Question: I've intsalled Eclipse and added Arduino plugin after when i created new arduino sketch I faced to these errors.How Can i fix these errors.

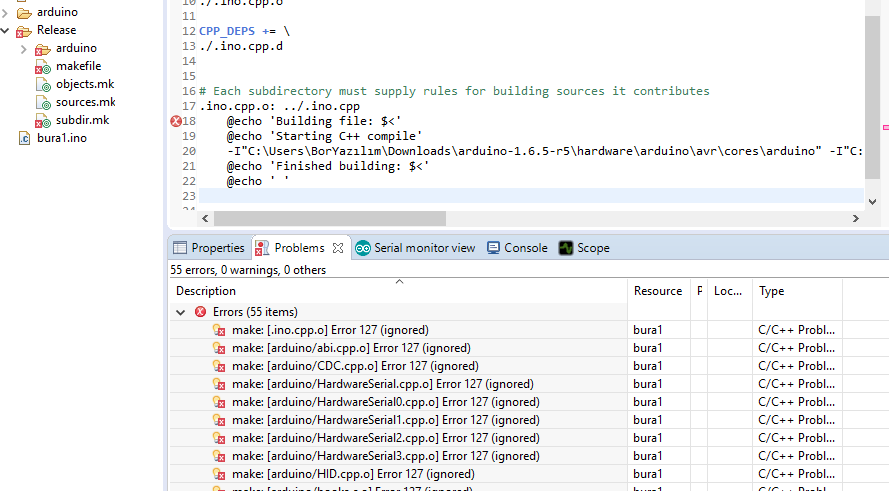
Answer: The solution is "Cygwin"
To install Cygwin:
From <URL> click setup.exe according to your computer's version(32/64
bit)When it downloaded,click setup.exe and follow the steps.
1)Click Next
2)Install from internet
3)Determine the root directory for Cygwin
4)Choose the Install for All Users(Recommended)
5)Choose the right internet settings for you->Direct Connection
6)Choose A Download Site
7)Select packages ->Download all things under Base Default ->Search gcc and make,download all you find.
Set path in Windows on Preference Eclipse.
Find where Cygwin placed and copy the address.Go to Windows Control Panel->System and Security->System->Advanced
System settings->Environment Variables->System Variables->Path add a semicolon(;) and paste the address to here.
<URL>
After Cygwin's path adjustment ended, Here are the path on my computer:
AVR-GCC: C:\Programsrduino-1.6.5-r2\hardware oolsvrin
GNU make: C:\cygwin64in
AVR Header Files: C:\Programsrduino-1.6.5-r2\hardware oolsvrvr\include
AVRDude: C:\Programsrduino-1.6.5-r2\hardware oolsvrin
These steps will fix the problem.